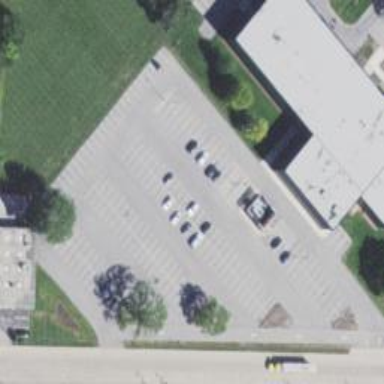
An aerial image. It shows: Office building.